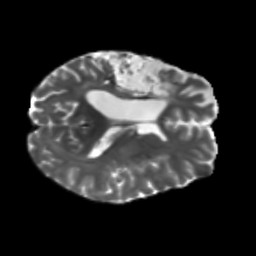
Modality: T2w
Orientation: axial
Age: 56
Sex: female
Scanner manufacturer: siemens
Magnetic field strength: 3 T
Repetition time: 5.47 s
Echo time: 0.0854 s